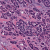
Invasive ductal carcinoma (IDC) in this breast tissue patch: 1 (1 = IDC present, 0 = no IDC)